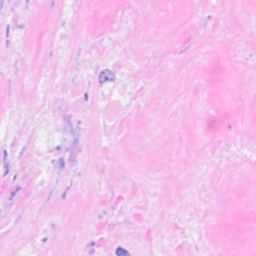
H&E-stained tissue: Breast